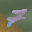
Label: 7